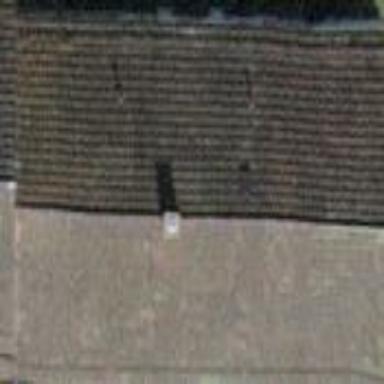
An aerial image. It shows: Building with tile roof.